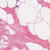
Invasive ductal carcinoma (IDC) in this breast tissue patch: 0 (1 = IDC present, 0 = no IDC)